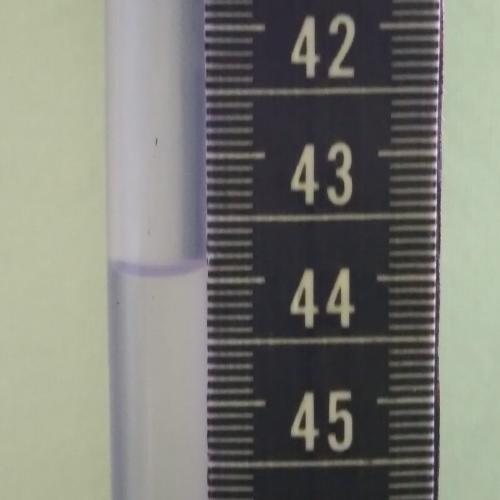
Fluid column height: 43.9 cm